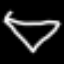
Label: diamond